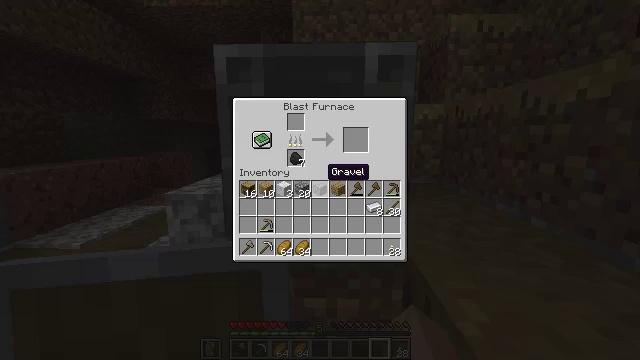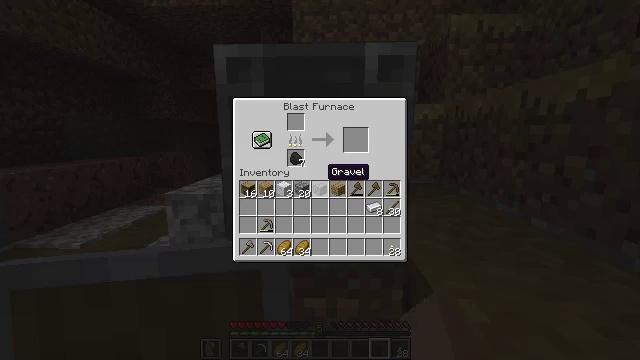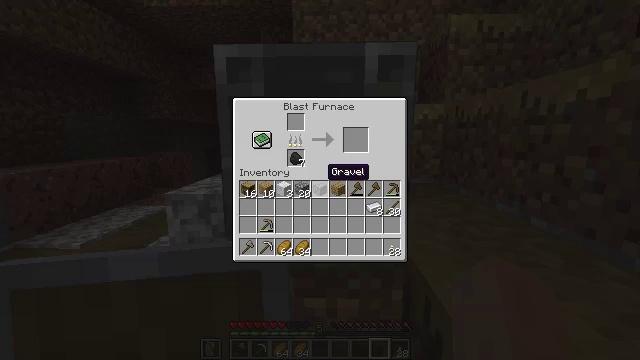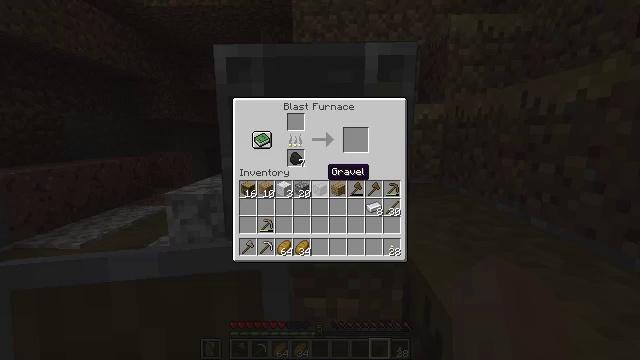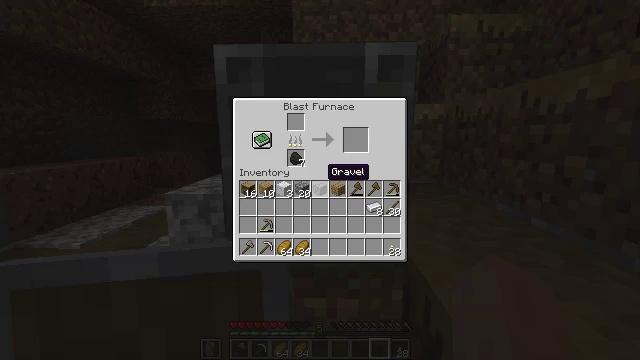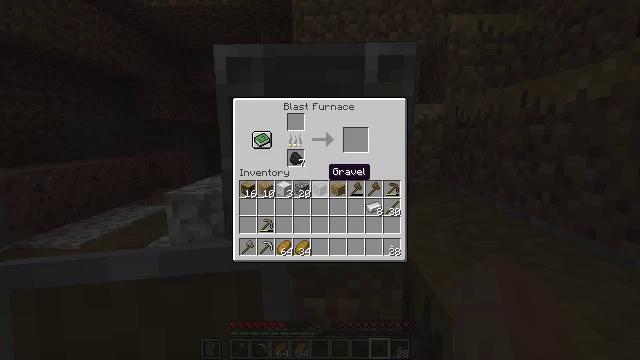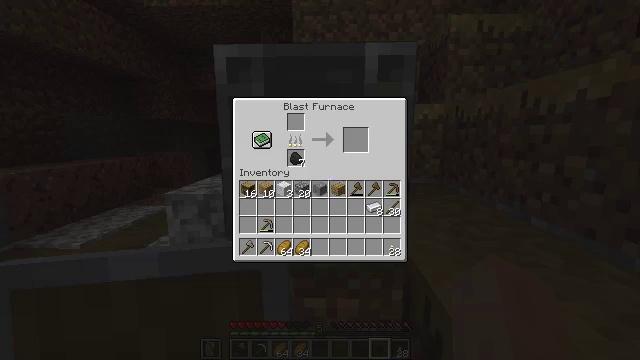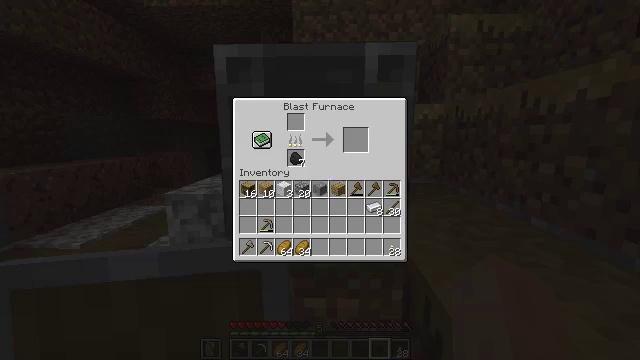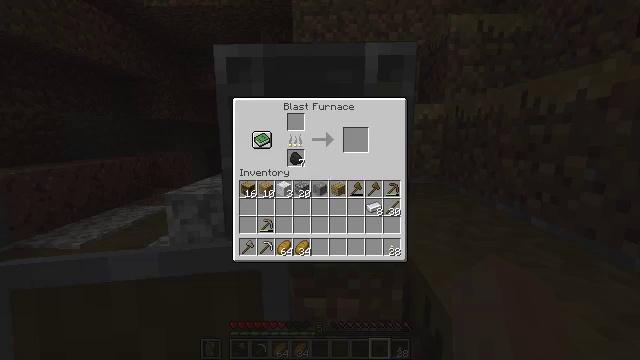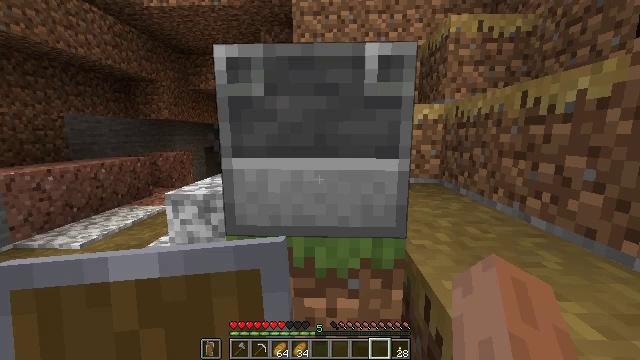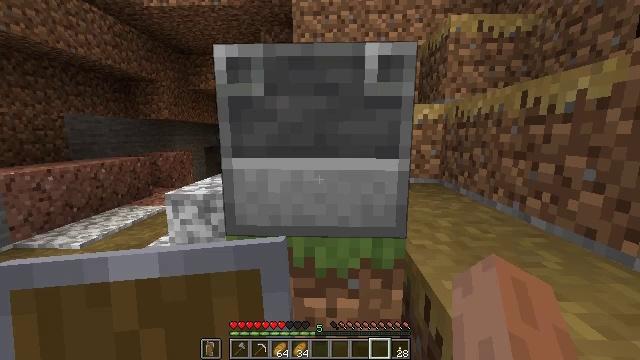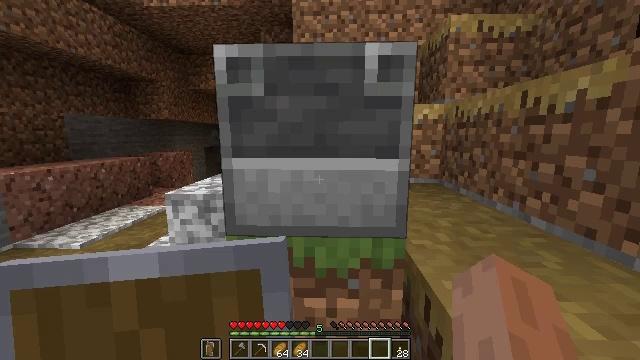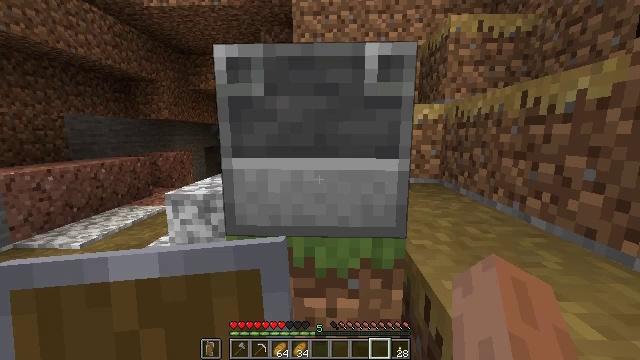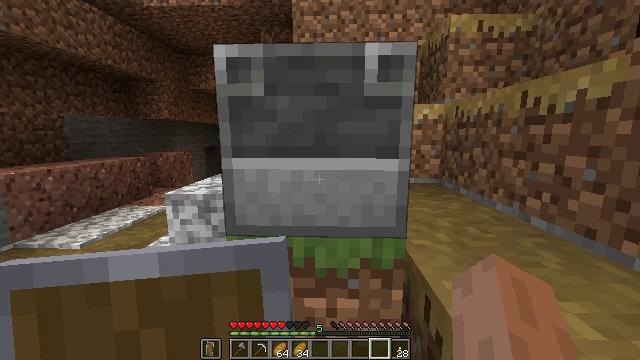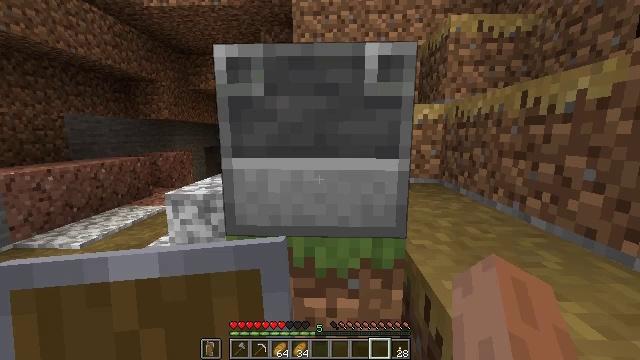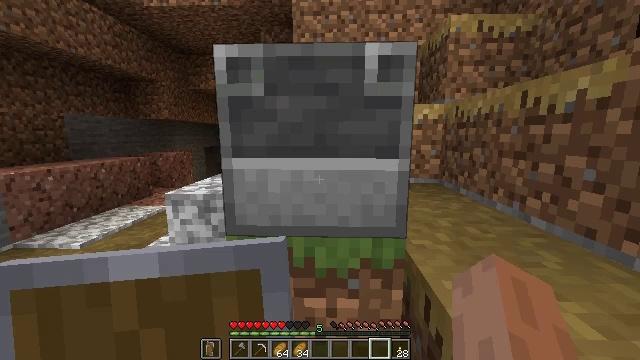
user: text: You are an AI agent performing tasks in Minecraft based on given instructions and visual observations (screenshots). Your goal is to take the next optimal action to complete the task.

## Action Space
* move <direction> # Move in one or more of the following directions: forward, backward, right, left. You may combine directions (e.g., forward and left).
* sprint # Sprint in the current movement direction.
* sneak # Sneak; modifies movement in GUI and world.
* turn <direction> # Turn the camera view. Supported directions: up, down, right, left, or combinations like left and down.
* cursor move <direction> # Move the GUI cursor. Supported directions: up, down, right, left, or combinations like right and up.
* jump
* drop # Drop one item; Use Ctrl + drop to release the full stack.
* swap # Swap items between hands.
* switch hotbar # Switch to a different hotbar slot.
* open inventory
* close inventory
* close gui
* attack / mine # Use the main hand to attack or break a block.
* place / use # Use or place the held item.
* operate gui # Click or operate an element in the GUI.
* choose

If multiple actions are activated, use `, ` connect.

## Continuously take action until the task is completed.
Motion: motion action
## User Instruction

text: Break the blast furnace block.
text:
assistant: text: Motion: no_op
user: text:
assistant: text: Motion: no_op
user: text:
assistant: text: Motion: no_op
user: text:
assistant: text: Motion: no_op
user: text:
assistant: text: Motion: no_op
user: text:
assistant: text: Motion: no_op
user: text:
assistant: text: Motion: no_op
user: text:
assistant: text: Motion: no_op
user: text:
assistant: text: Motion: close inventory
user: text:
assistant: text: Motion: close inventory
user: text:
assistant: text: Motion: close inventory
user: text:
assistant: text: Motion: no_op
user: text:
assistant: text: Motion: no_op
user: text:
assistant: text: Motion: no_op
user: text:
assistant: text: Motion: no_op
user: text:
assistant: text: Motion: no_op
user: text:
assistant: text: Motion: no_op
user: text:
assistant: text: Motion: no_op
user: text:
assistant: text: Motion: no_op
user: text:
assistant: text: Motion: no_op
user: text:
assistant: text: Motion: no_op
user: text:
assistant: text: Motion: no_op
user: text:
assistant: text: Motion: no_op
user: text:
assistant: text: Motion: no_op
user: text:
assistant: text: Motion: no_op
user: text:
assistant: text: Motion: no_op
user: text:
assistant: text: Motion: no_op
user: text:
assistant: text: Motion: no_op
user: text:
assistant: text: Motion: no_op
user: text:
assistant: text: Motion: no_op